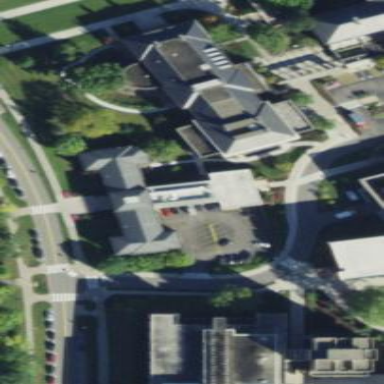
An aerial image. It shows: University building.